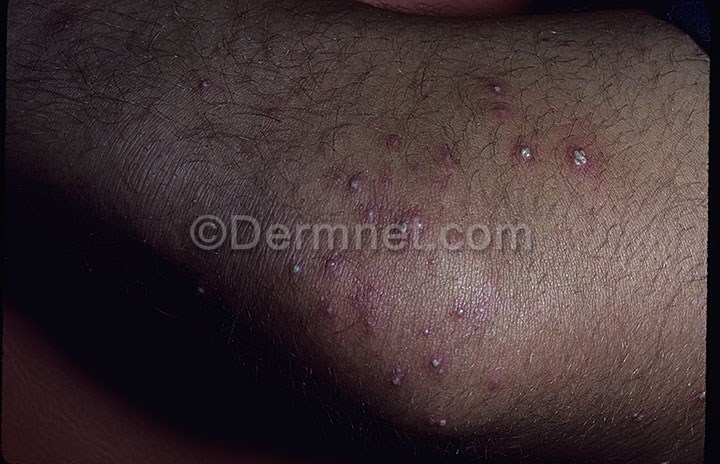
Disease: Scabies Lyme Disease and other Infestations and Bites